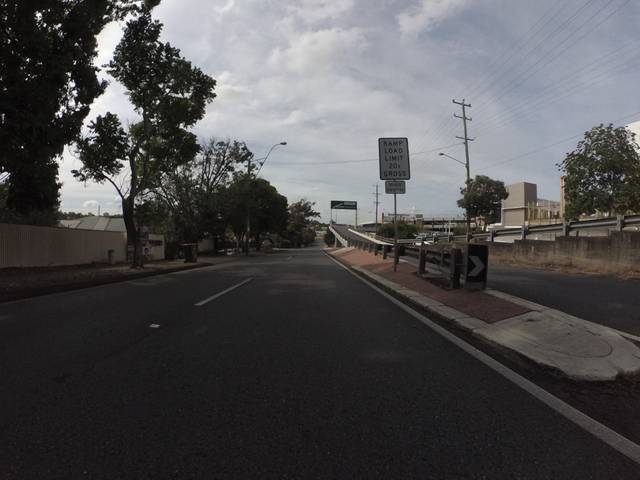
Region: Australia
Coordinates: -27.498, 152.971